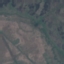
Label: HerbaceousVegetation